Field crop: maize
Growth stage: 2
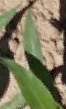
Species: maize